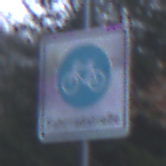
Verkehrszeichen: BeginnFahrradstrasse
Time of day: MorningAfternoon
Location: Outdoor (Nature)
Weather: Overcast
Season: Winter
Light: Natural